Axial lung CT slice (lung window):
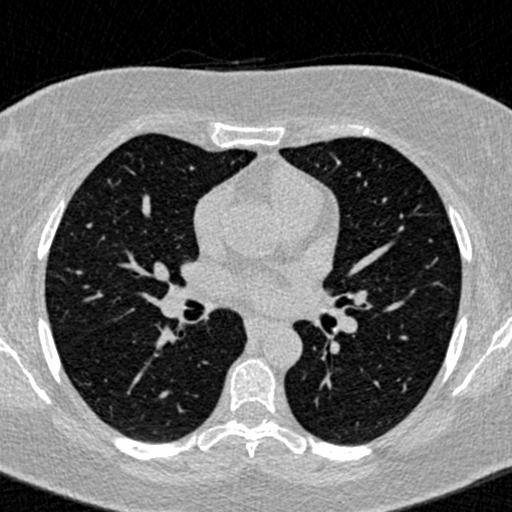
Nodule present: no